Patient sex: M
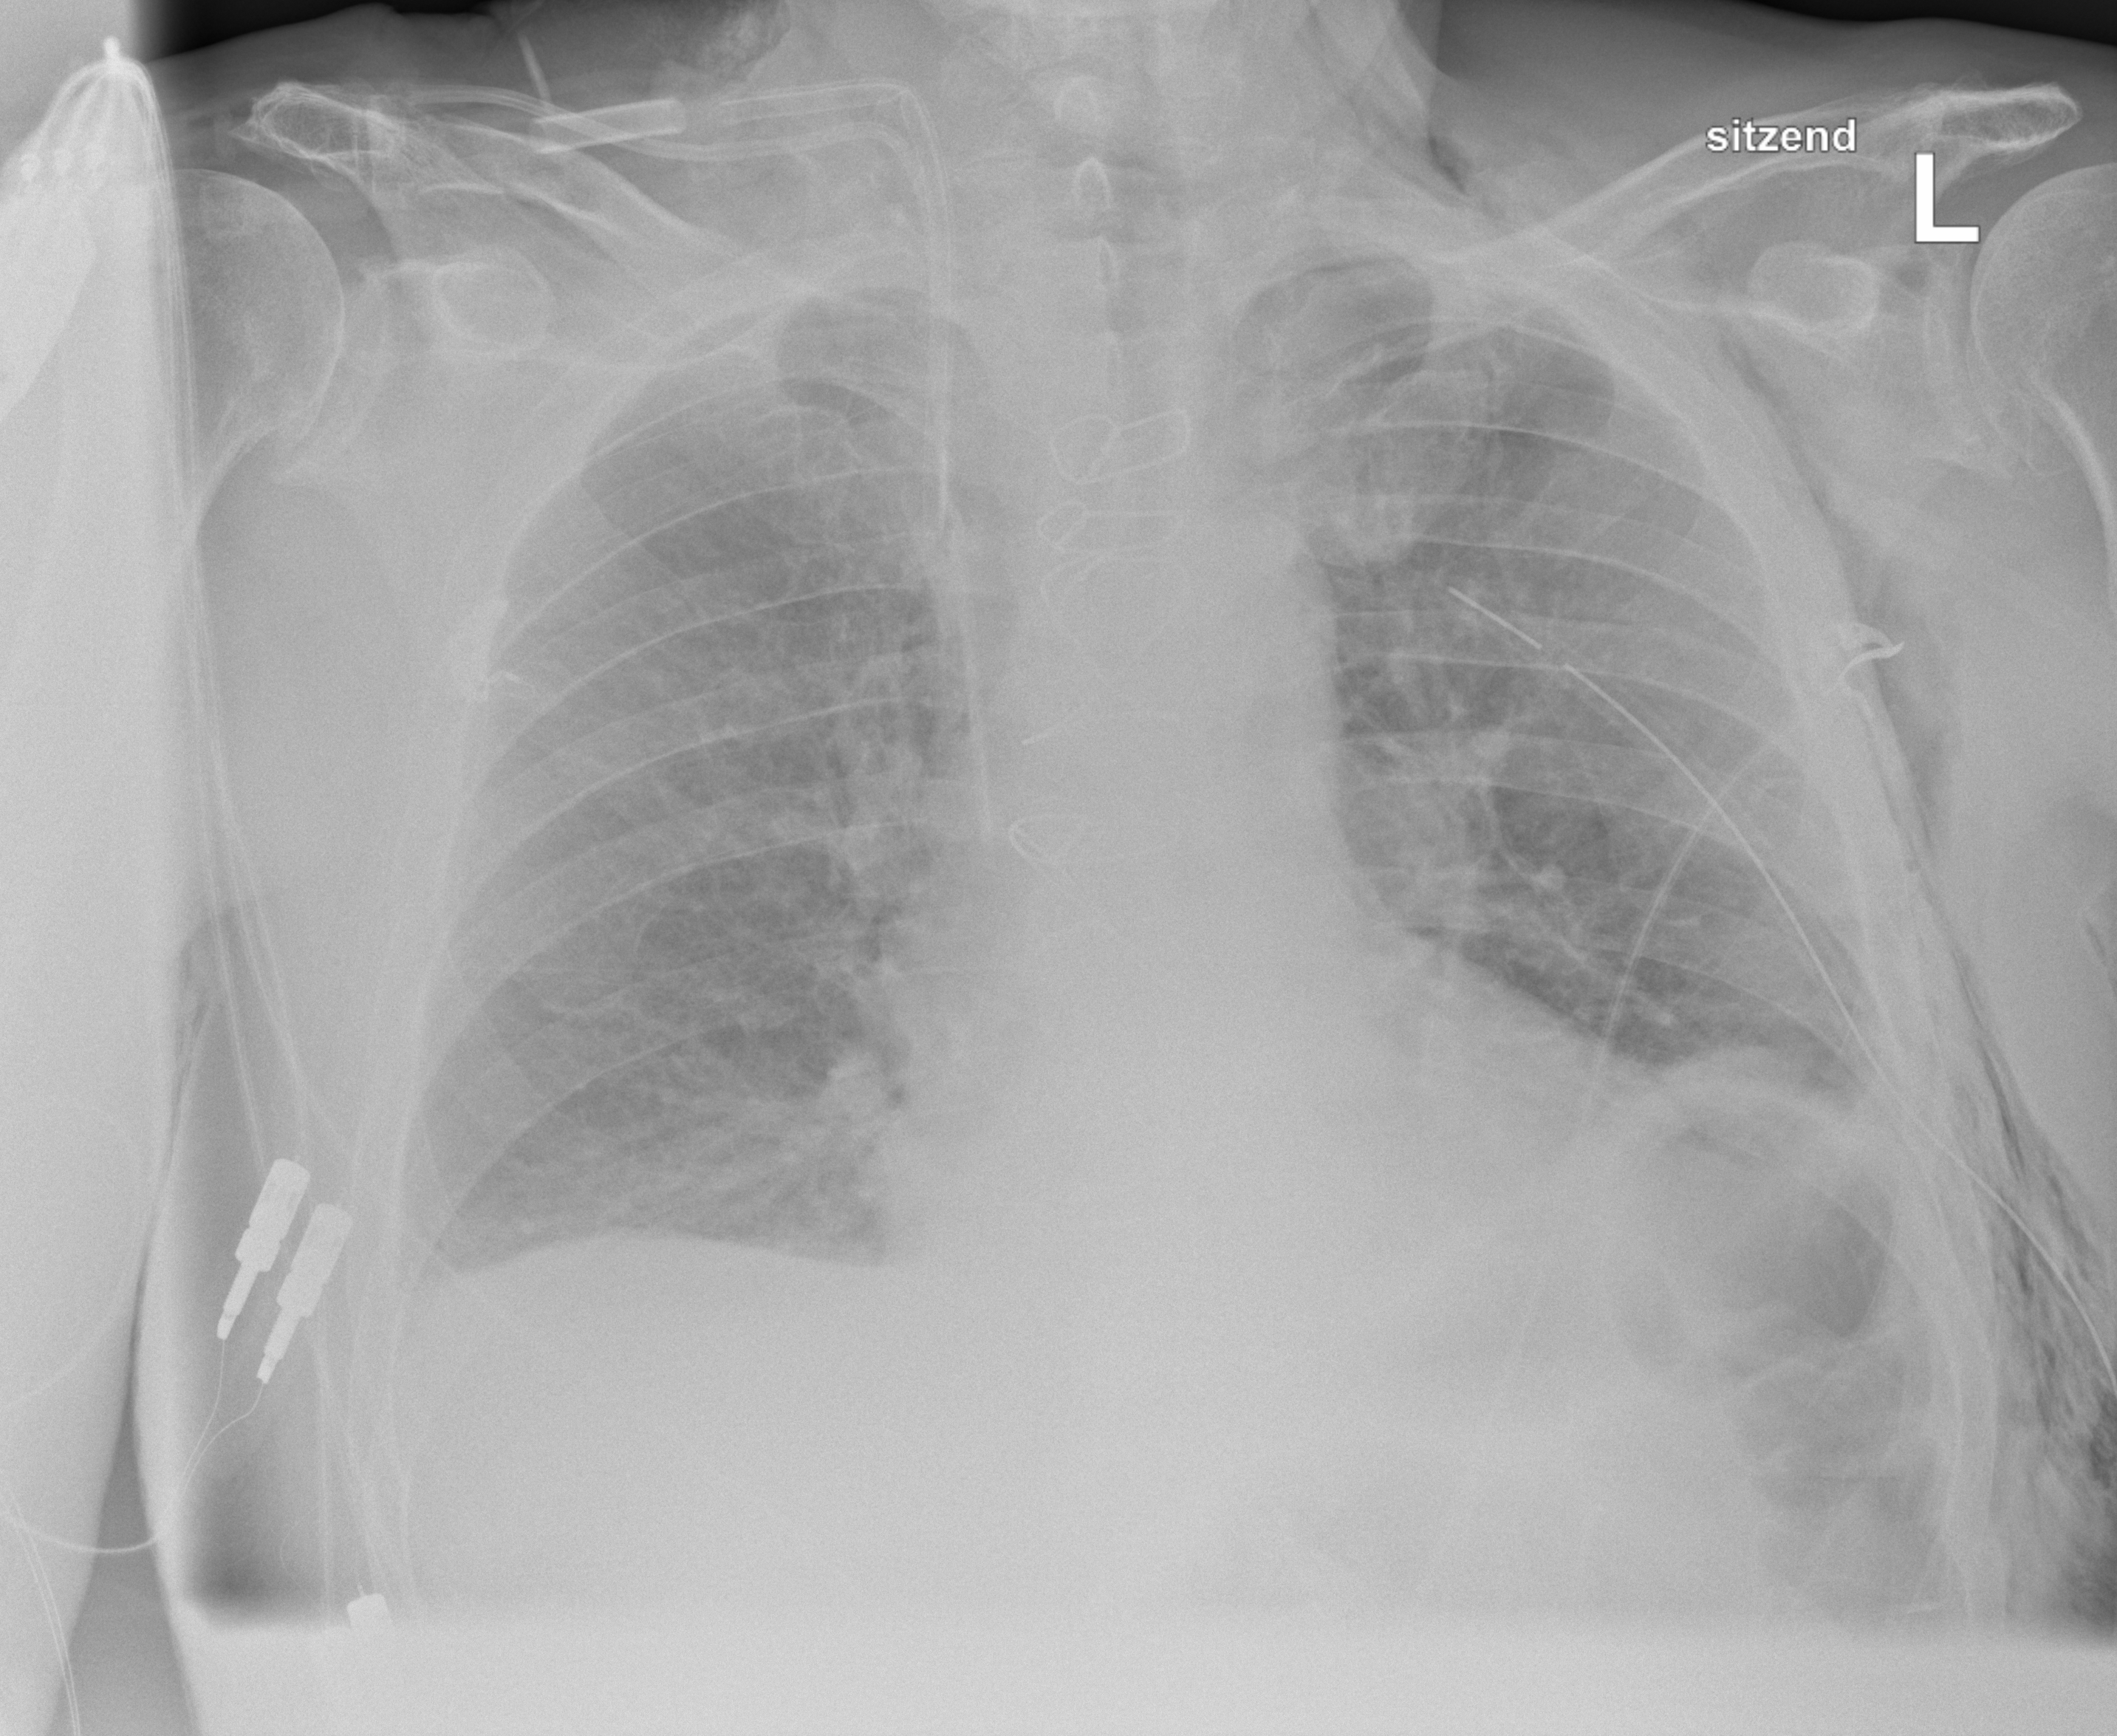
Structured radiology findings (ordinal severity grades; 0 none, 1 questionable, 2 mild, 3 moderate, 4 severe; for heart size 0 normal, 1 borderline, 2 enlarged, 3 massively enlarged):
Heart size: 0
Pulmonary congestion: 2
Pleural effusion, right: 2
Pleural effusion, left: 2
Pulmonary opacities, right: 2
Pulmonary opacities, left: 2
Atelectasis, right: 2
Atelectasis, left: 2